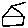
Label: house